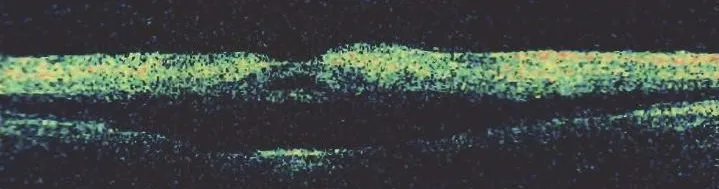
OCT of the right eye.
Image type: ophthalmic_imaging (oct)